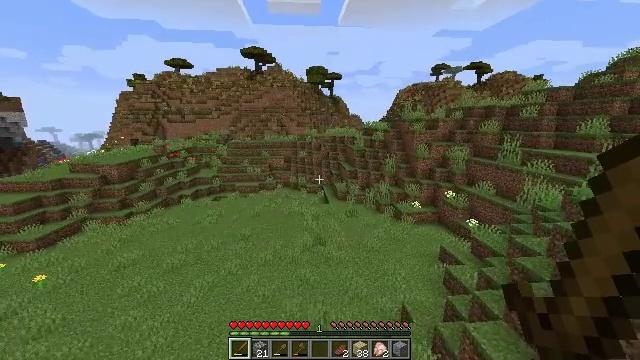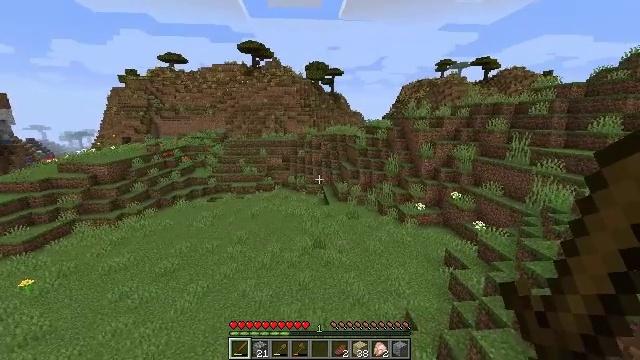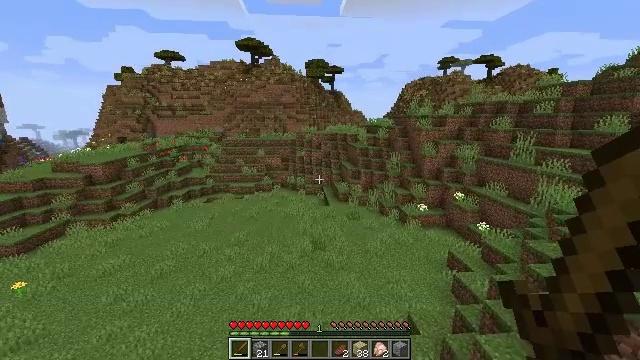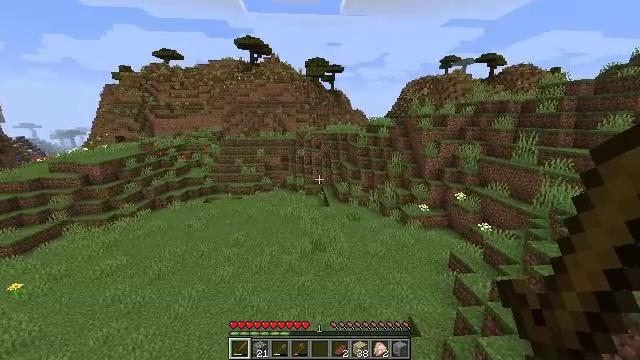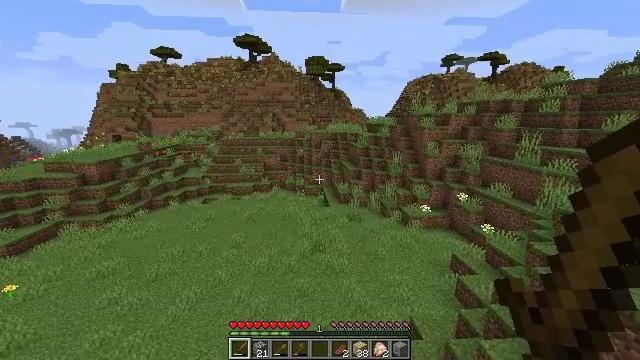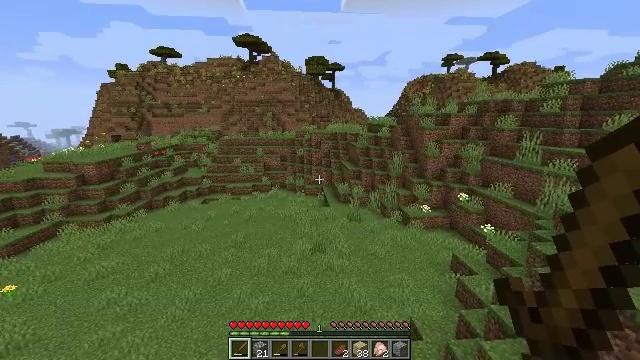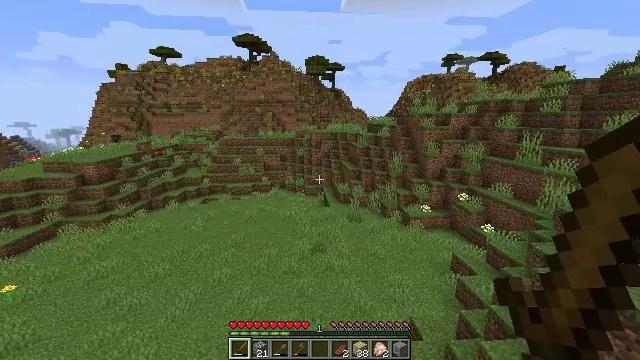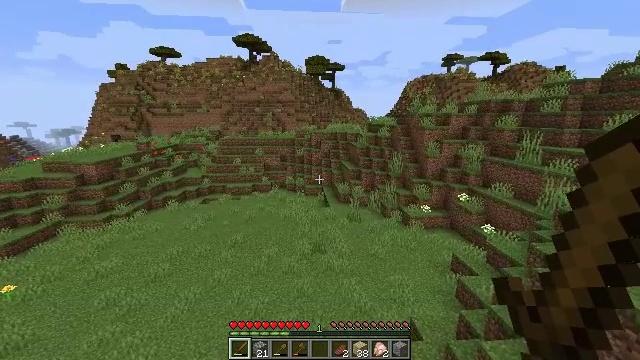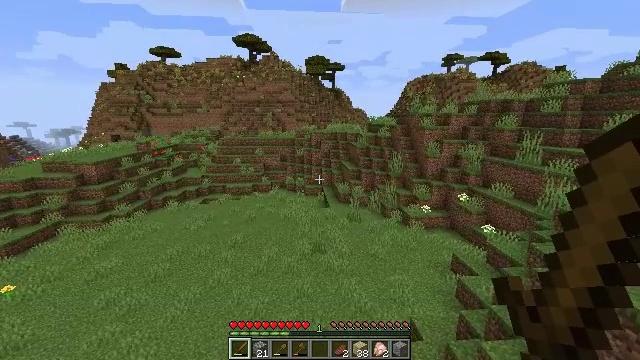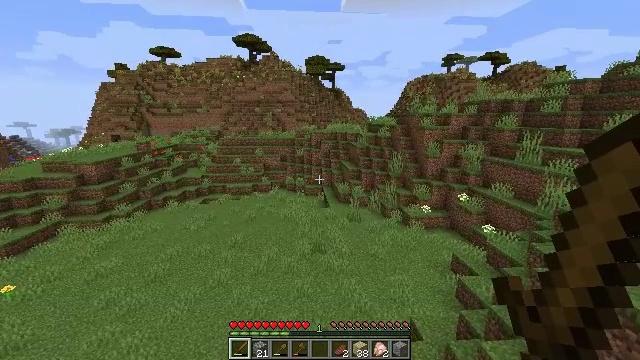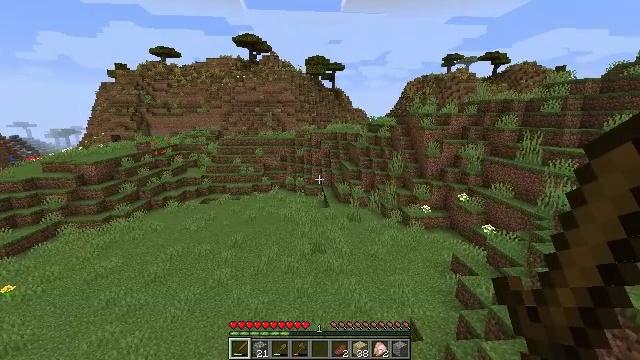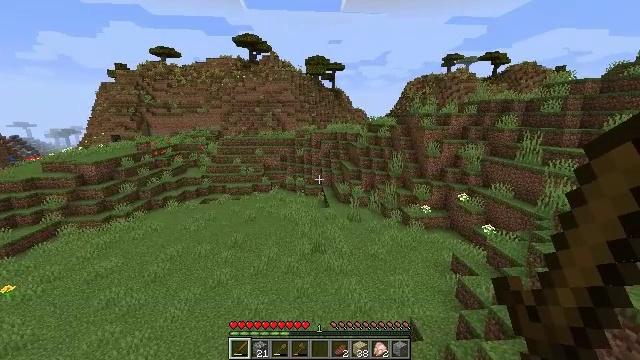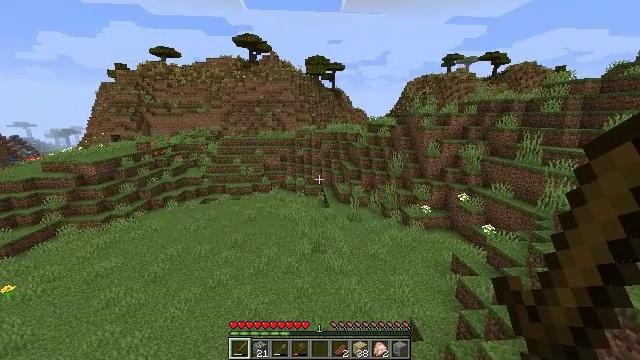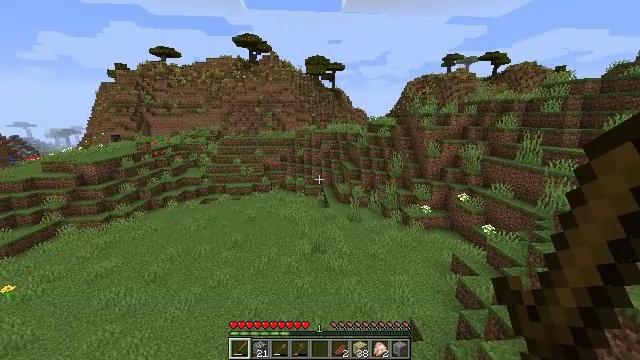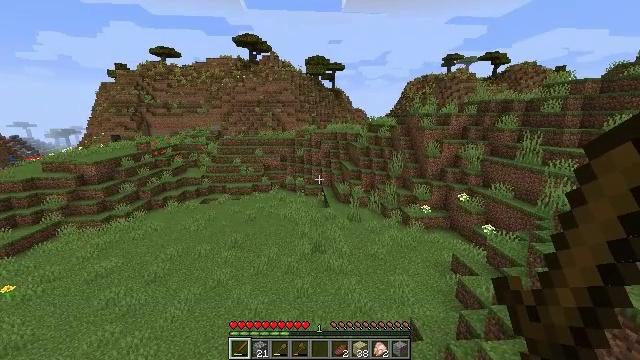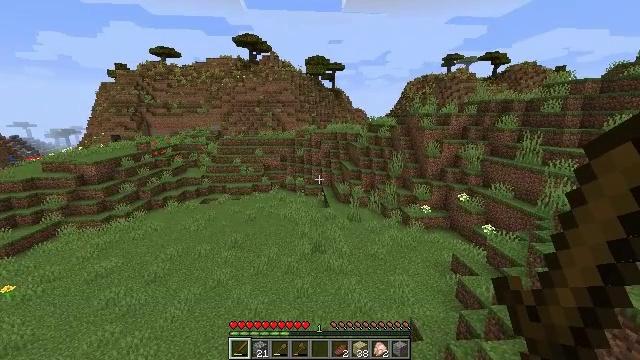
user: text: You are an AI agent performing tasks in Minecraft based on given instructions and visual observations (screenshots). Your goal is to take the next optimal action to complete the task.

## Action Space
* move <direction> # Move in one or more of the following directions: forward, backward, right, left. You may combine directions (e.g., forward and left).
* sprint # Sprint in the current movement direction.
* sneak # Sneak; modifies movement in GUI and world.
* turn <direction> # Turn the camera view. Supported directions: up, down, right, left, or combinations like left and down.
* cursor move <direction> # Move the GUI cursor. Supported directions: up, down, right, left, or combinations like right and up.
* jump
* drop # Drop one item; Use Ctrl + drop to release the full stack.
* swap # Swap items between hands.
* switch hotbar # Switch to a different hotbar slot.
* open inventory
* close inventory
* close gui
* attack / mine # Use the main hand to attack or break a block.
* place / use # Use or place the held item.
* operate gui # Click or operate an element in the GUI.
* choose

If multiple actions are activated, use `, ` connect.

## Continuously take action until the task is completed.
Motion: motion action
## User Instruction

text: Break the birch leaves block.
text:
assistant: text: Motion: no_op
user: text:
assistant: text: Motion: no_op
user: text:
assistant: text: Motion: no_op
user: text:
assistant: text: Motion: no_op
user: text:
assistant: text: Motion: no_op
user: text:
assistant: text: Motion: no_op
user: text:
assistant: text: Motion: no_op
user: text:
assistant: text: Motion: no_op
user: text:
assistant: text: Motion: no_op
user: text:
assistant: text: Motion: no_op
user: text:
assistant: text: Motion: no_op
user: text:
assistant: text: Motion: no_op
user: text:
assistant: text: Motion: no_op
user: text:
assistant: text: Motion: no_op
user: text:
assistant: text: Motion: no_op
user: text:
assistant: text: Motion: no_op
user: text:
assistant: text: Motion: no_op
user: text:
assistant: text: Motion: no_op
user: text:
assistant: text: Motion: no_op
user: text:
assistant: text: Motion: no_op
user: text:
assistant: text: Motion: no_op
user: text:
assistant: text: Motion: no_op
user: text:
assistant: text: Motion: no_op
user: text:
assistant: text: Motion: no_op
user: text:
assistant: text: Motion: no_op
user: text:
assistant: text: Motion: no_op
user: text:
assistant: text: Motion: no_op
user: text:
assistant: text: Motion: no_op
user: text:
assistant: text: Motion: turn left
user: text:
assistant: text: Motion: turn left and up